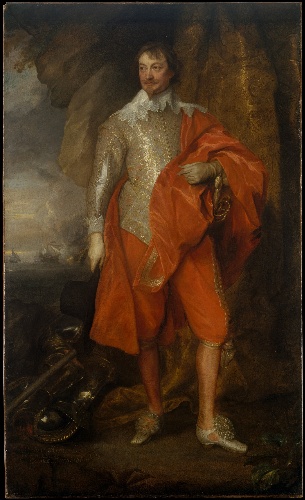
Title: Robert Rich (1587–1658), Second Earl of Warwick
Artist: Anthony van Dyck
Artist bio: Flemish, Antwerp 1599–1641 London
Date: ca. 1632–35
Object type: Painting
Classification: Paintings
Medium: Oil on canvas
Dimensions: 81 7/8 x 50 3/8 in. (208 x 128 cm), with added strip of 2 1/8 in. (5.4 cm) at top
Department: European Paintings
Credit line: The Jules Bache Collection, 1949
Accession year: 1949
Repository: Metropolitan Museum of Art, New York, NY
Tags: Men|Portraits